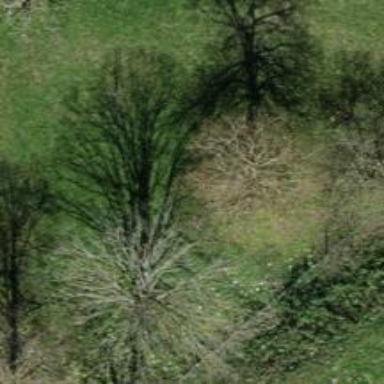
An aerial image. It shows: Tree with mixed leaves.